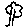
Label: tree